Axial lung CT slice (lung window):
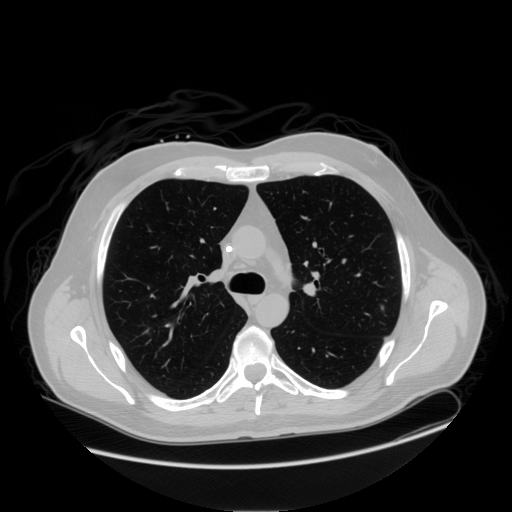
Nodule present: yes
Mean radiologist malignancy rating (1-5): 2.5